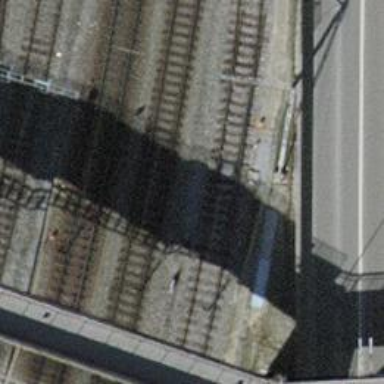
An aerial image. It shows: Railway yard with electrified tracks and single track.